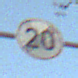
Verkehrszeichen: EndeGeschwindigkeit20
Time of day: SunriseSunset
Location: Outdoor (Nature)
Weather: PartlyCloudy
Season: NotSpecified
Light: Natural